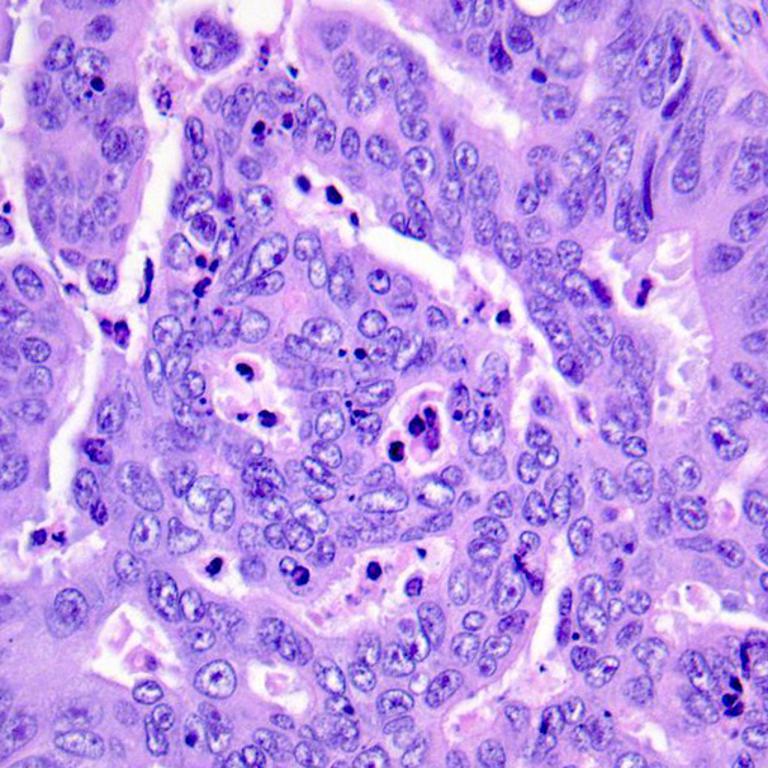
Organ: colon
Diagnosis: adenocarcinomas